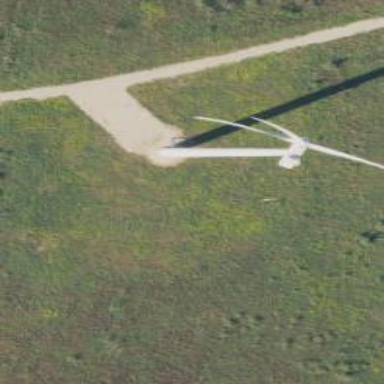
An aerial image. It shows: Wind power generator with horizontal axis wind turbine manufactured by Vestas.